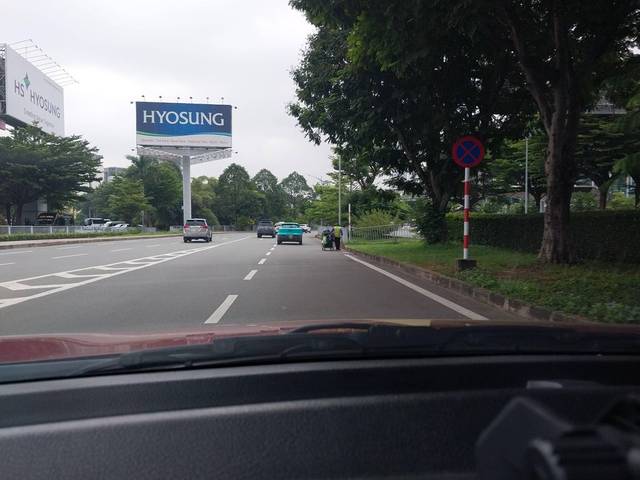
Region: Vietnam
Coordinates: 10.814, 106.663